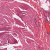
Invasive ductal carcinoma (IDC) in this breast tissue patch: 0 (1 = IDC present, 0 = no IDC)